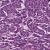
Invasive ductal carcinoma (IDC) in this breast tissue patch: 1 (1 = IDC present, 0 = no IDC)